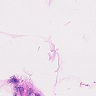
Metastatic tissue present: no